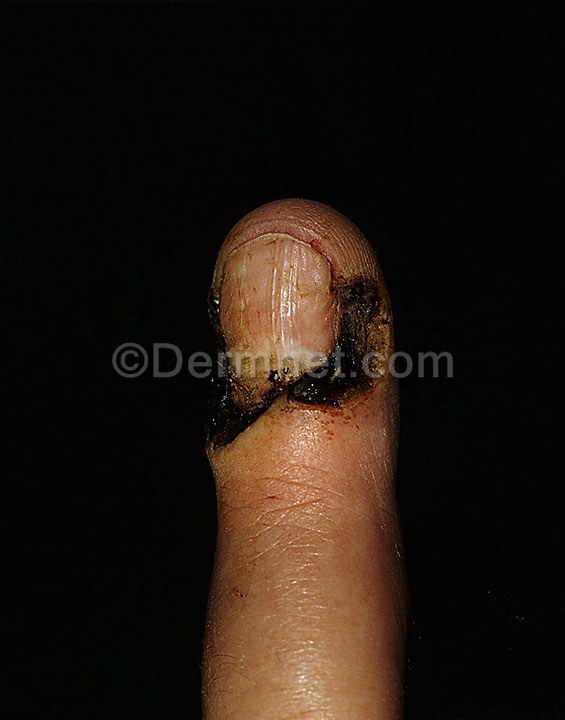
Disease: Warts Molluscum and other Viral Infections